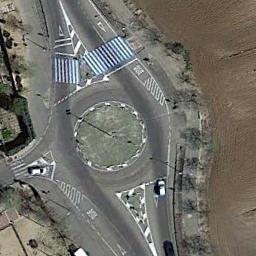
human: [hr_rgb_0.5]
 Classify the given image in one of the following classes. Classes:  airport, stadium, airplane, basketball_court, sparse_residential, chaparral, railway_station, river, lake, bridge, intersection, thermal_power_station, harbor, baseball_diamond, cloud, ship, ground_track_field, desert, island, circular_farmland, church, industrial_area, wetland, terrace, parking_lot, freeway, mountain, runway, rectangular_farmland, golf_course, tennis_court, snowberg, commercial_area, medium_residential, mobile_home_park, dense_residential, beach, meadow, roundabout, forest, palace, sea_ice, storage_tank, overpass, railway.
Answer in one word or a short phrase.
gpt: roundabout